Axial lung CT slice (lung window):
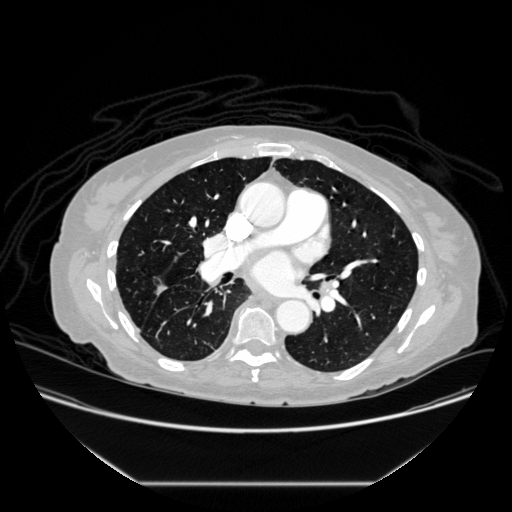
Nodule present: no